Brain MRI, t2w sequence, axial 2D slice.
Patient: age 43, sex M, weight 95 kg, height 1.95 m
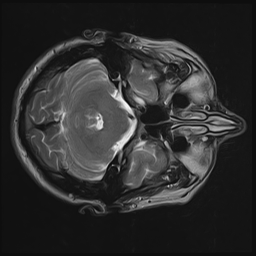